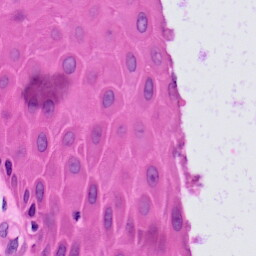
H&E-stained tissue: Skin